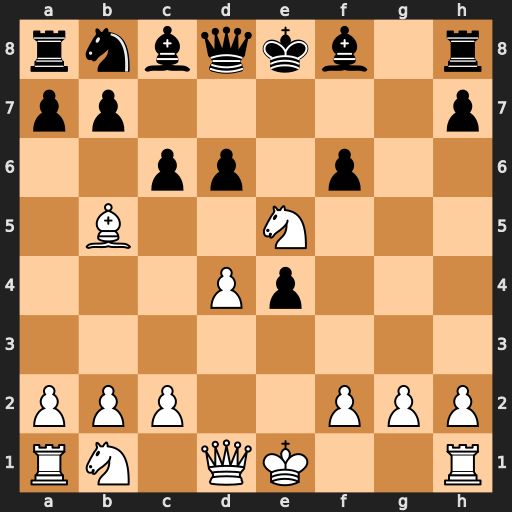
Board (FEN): rnbqkb1r/pp5p/2pp1p2/1B2N3/3Pp3/8/PPP2PPP/RN1QK2R
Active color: w
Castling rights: KQkq
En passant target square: -
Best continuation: Qh5+ Ke7 Qf7#